Interaction volume radius: 10 \u00c5
Interaction volume height: 10 \u00c5
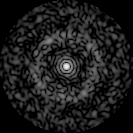
Disorder parameter: 0.8151